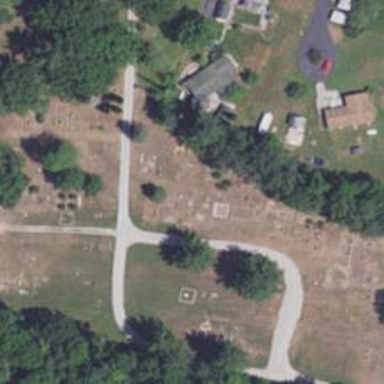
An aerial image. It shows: Cemetery.